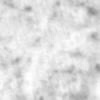
Label: no_change